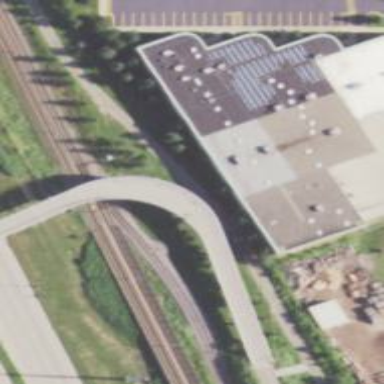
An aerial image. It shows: Beam bridge for cycleway.